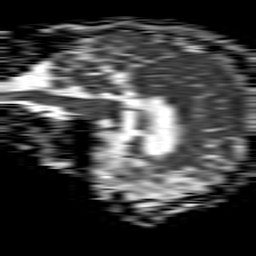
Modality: ADC
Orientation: sagittal
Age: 50
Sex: male
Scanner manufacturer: philips
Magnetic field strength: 1.5 T
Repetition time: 4.6 s
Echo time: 0.08631 s